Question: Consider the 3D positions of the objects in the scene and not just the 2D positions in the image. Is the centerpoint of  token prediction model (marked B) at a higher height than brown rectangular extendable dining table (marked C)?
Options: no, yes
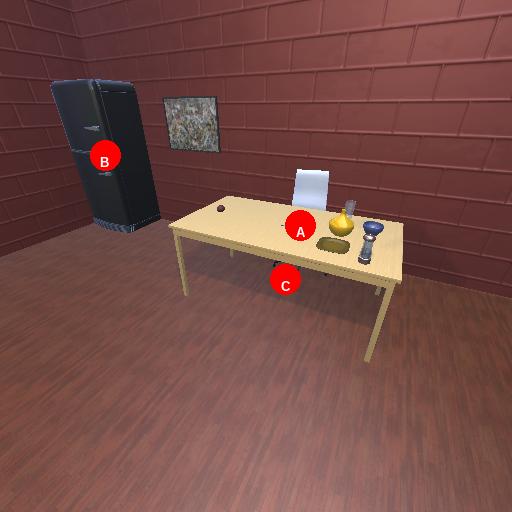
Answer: no